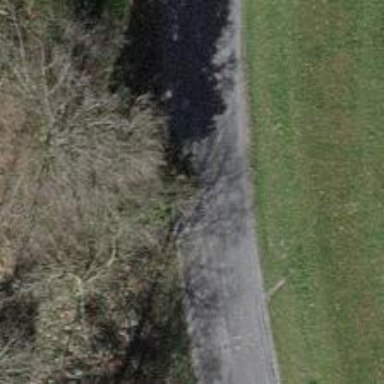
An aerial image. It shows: Unclassified road with asphalt surface.